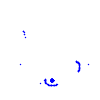
Particle: proton